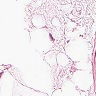
Metastatic tissue present: no